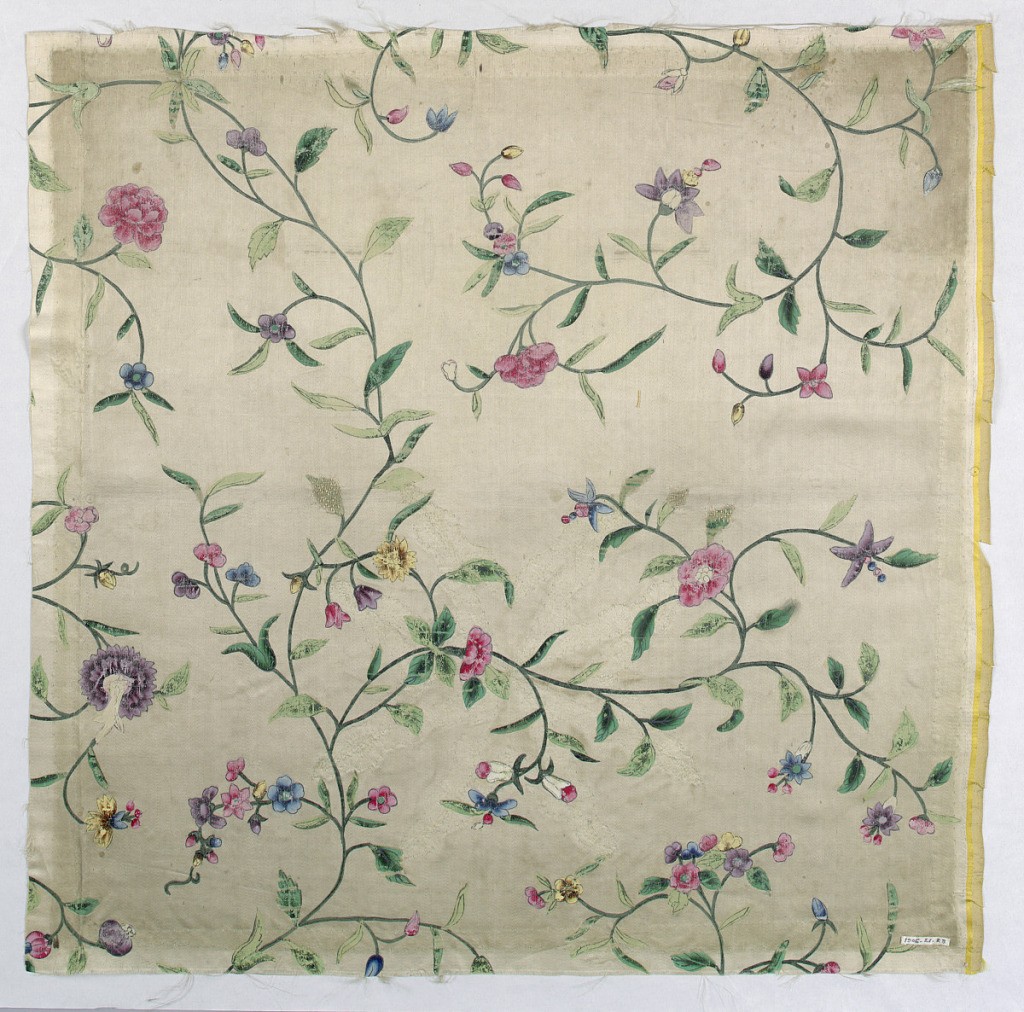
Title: Fragment
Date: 18th century
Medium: silk; tempera Technique: painted on satin weave
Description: White ground with a design of slender serpentine stems with side stems curving horizontally across the piece, with small blossoms, buds and berries. Painted in green, red, blue, yellow and purple.